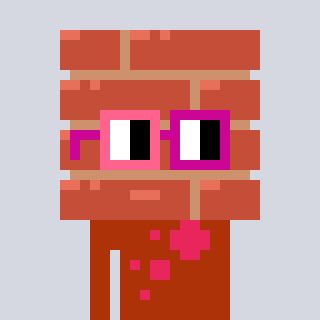
a pixel art character with square pink and red glasses, a wall-shaped head and a hotbrown-colored body on a cool background